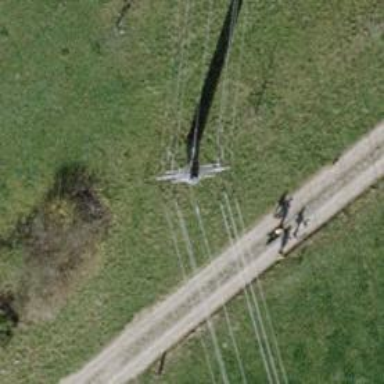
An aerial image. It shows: Power line in the image.